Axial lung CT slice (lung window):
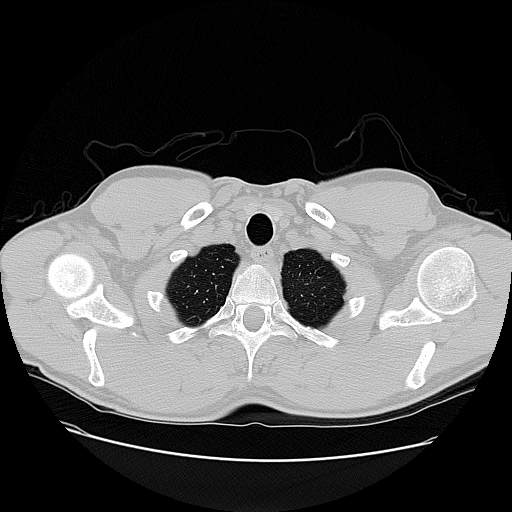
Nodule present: no